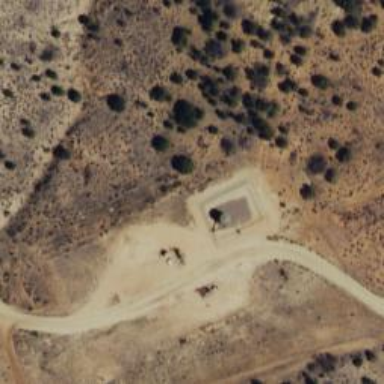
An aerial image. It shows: Storage tank with man-made structure.